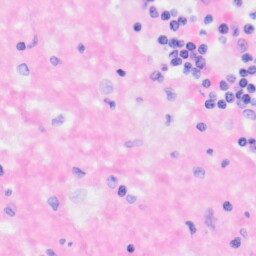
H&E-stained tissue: Kidney